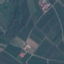
Label: PermanentCrop